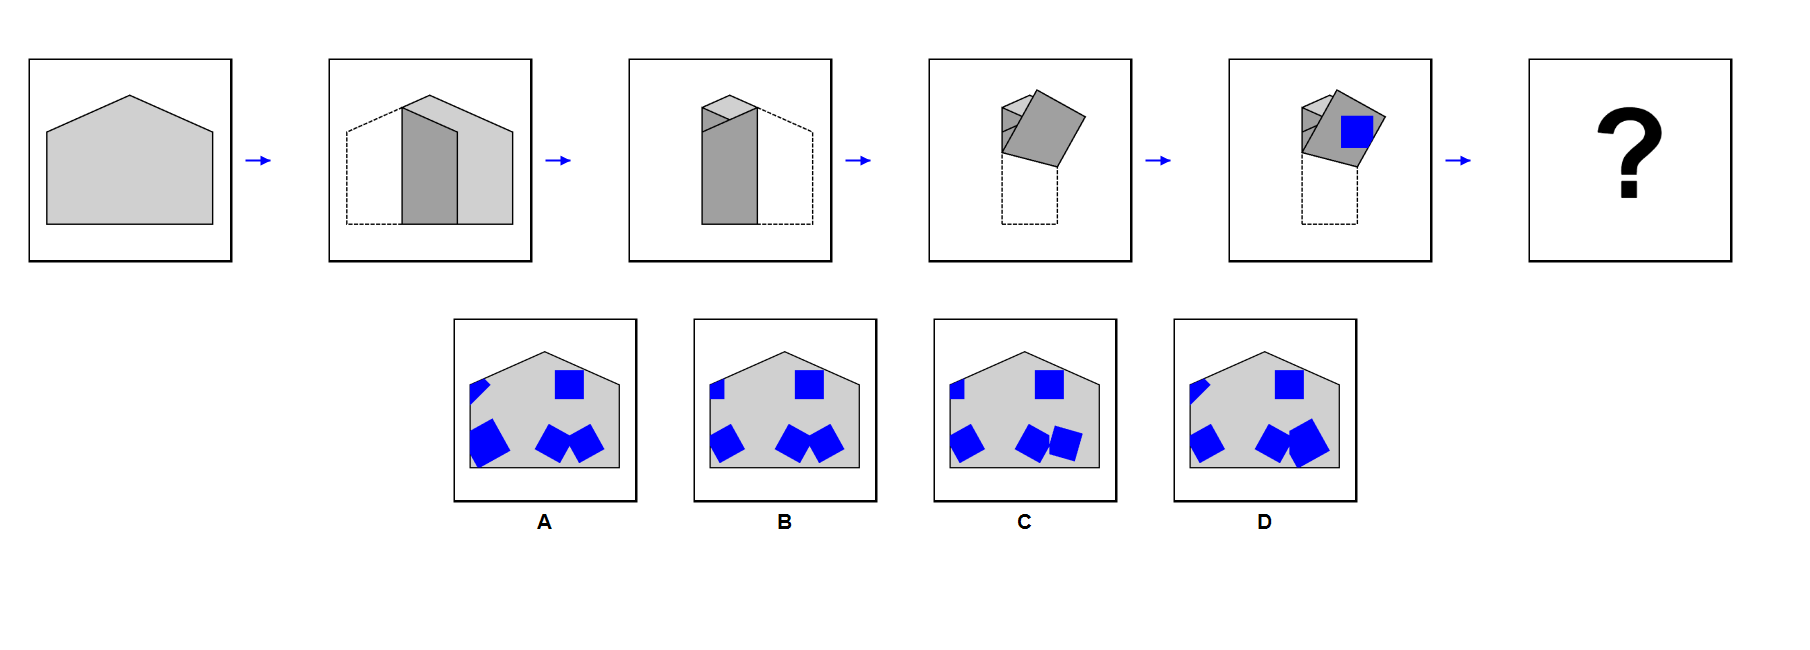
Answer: B